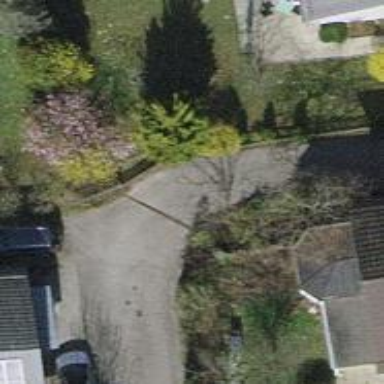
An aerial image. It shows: Alleyway designated as service road.